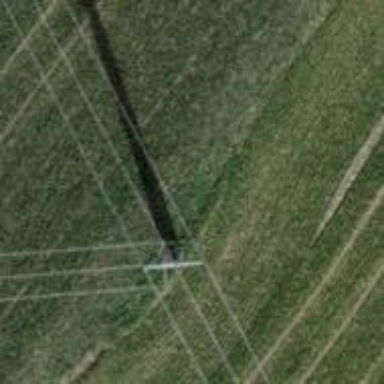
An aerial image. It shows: Power pole.